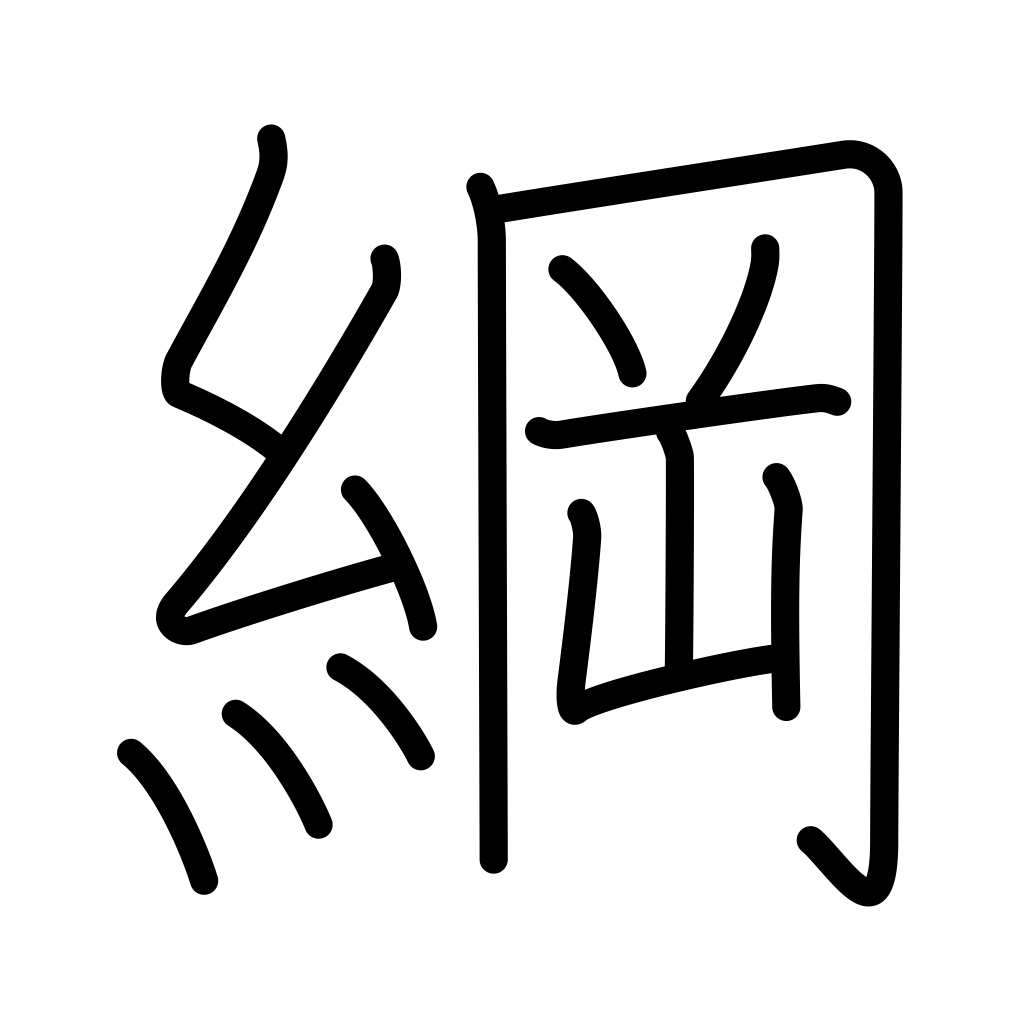
Meaning: hawser, rope, cord, cable